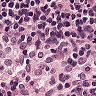
Metastatic tissue present: no